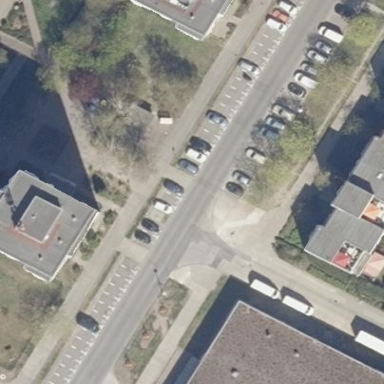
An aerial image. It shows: Parking available on the street side.